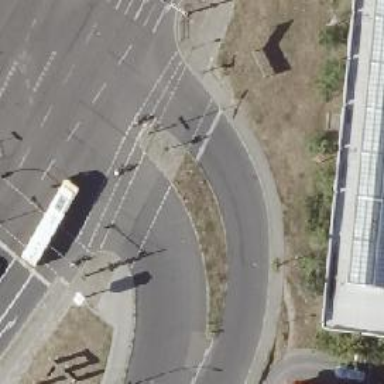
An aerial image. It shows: Road with traffic signals.